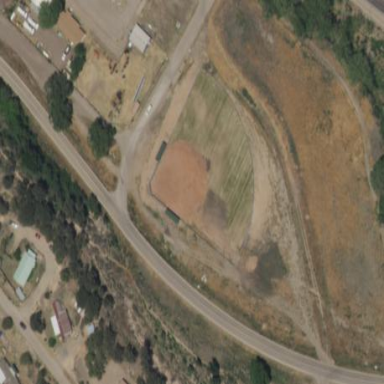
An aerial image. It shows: Baseball pitch for leisure land.